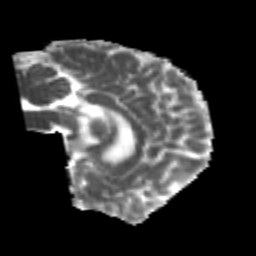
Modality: MD
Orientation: sagittal
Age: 22
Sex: male
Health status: healthy
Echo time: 0.074 s